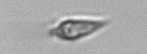
Label: Oxytoxum